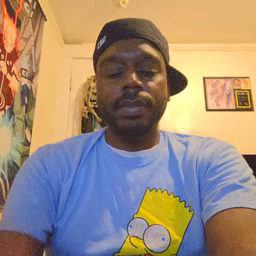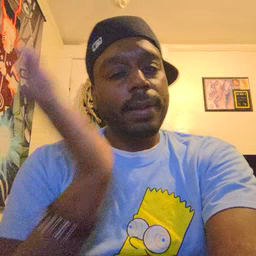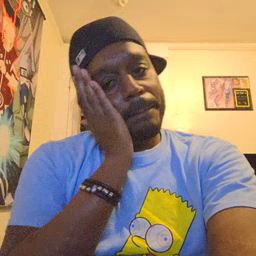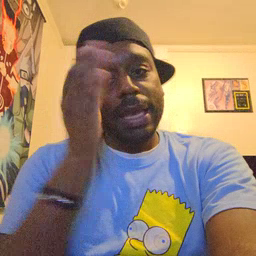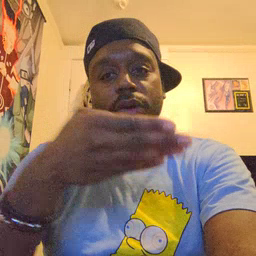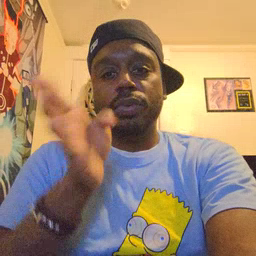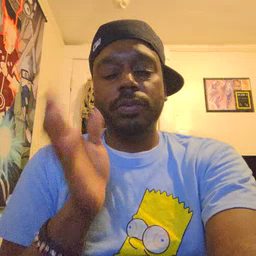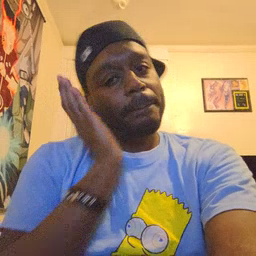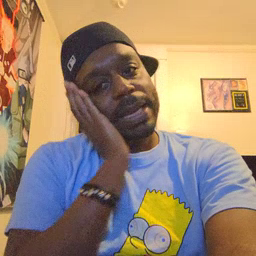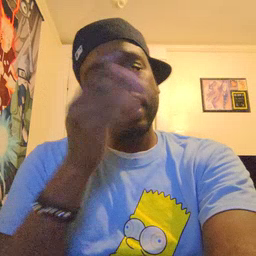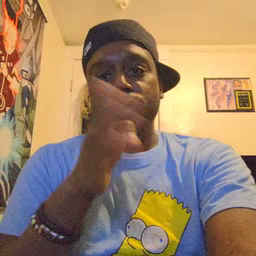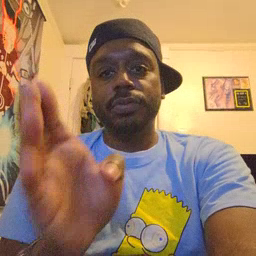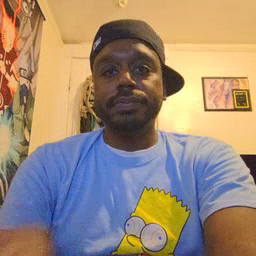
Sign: bedroom